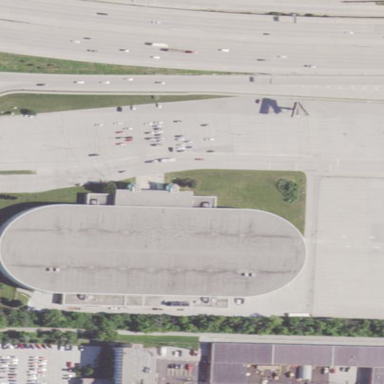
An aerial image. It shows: Building that houses sports center for ice skating and ice hockey.